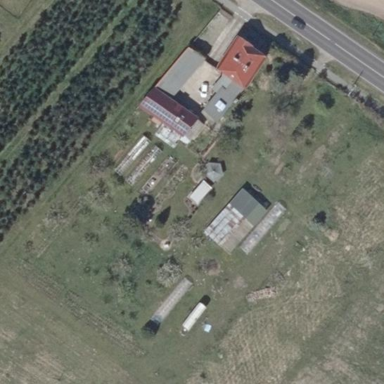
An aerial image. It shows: Farmyard area.